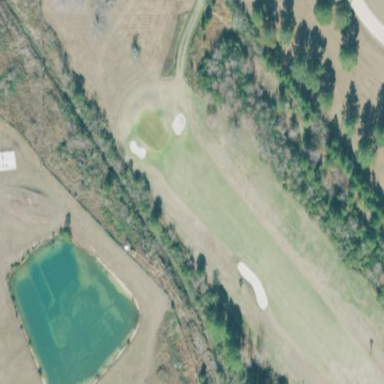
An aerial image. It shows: Grassy fairway on golf course.